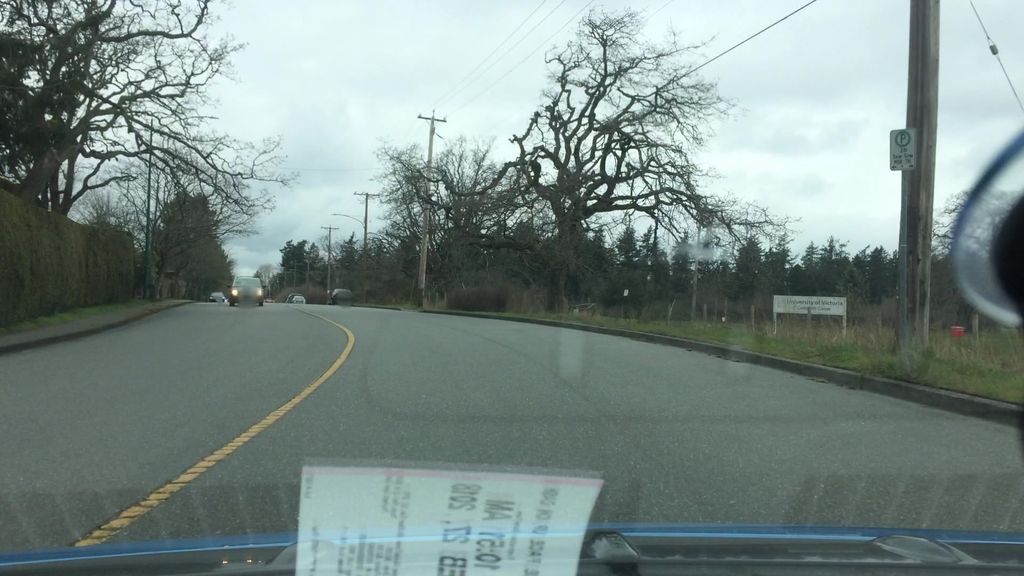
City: victoria